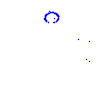
Particle: proton